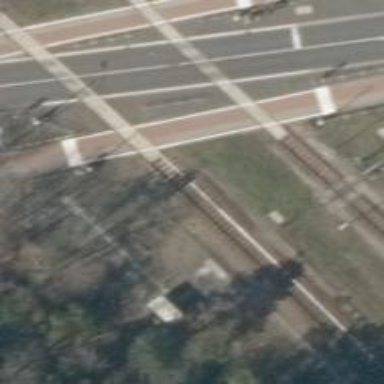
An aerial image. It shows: Crossing for the railway.